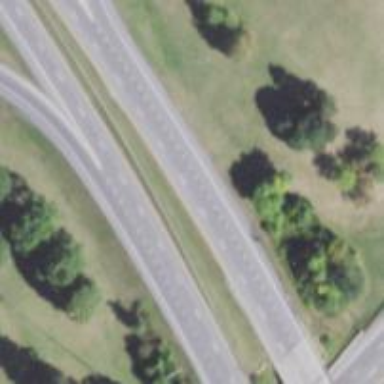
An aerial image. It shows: Asphalt motorway.